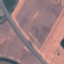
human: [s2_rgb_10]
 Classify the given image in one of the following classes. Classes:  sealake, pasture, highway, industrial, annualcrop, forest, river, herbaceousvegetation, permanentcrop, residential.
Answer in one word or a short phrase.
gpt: Highway